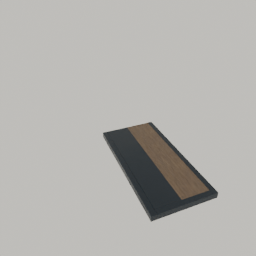
Label: architecture